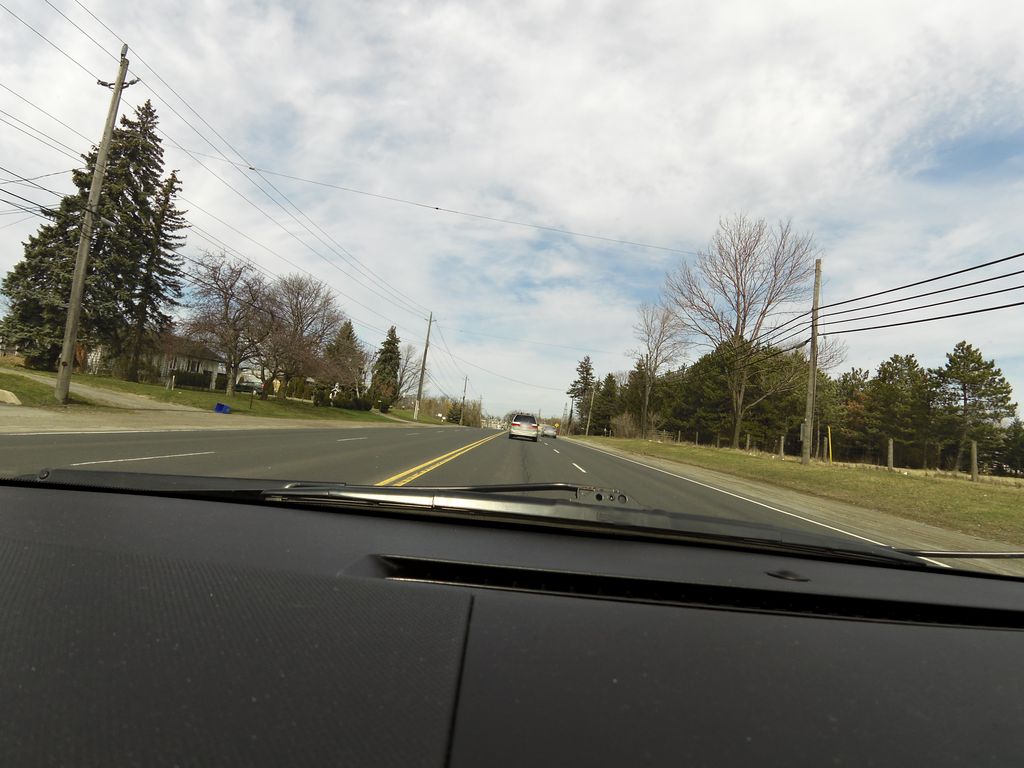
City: hamilton